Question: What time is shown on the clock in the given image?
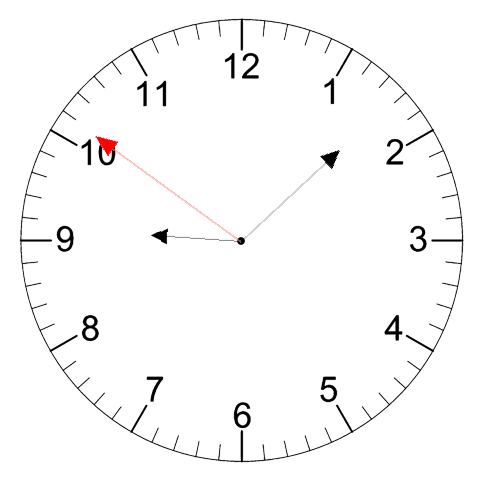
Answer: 09:07:51